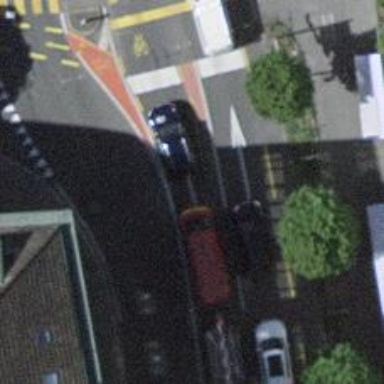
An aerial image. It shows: Primary highway with trolley wires overhead. The surface of the road is asphalt.